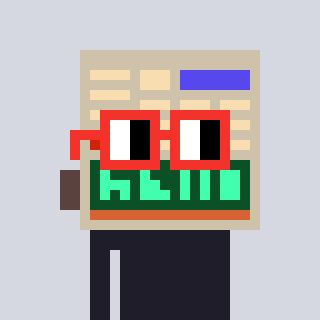
a pixel art character with square red glasses, a calculator-shaped head and a orange-colored body on a cool background